Question: I have images as records in 'question_answers' table.
Images storing '<span style="font-family:'MS Reference Sans Serif'"><span style="font-size:9pt"><img width="51" height="32" align="bottom" alt="mc001-2.jpg" src="@@PLUGINFILE@@/mc001-2.jpg" border="0"></span></span>'
How to get image name 'mc001-2.jpg' from here using PHP and MySQL?

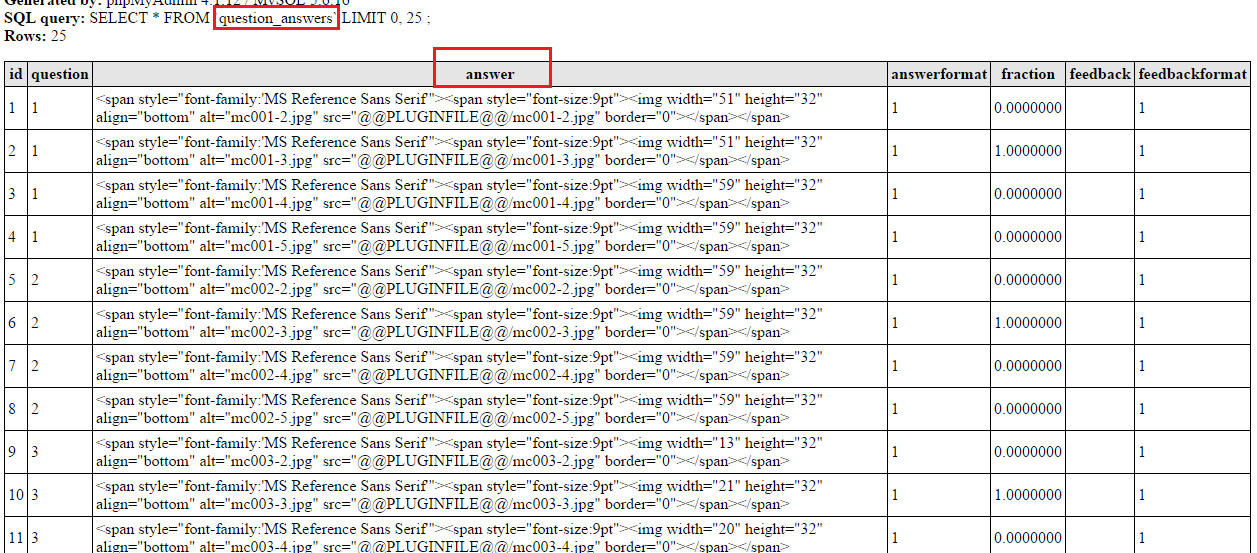
Answer: Use 'preg_match()':-
'''
<?php
$str = '<span style="font-family:MS Reference Sans Serif"><span style="font-size:9pt"><img width="51" height="32" align="bottom" alt="mc001-2.jpg" src="@@PLUGINFILE@@/mc001-2.jpg" border="0"></span></span>';
preg_match('/alt="(.*?)"/', $str, $out);
//see first output
echo ($out[1]);
'''
Output:-<URL>
'''
<?php
error_reporting(E_ALL);
ini_set('display_errors',1);
$conn = mysqli_query('server name','user name','password','database name') or die(mysqli_connect_error());
$query = mysqli_query($conn,"Select answer from question_answers") or die(mysqli_error($conn));
$img_name_array = array();
if(mysqli_num_rows($query) >0){
while ($row = mysqli_fetch_assoc($query)){
$image_data = $row['answer'];
preg_match('/alt="(.*?)"/',$str, $out);
$img_name_array[] = $out[1];
}
}else{
echo "no record exist";
}
'''
Note:- '$img_name_array' will contain all the images name.Thanks.